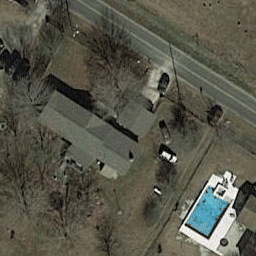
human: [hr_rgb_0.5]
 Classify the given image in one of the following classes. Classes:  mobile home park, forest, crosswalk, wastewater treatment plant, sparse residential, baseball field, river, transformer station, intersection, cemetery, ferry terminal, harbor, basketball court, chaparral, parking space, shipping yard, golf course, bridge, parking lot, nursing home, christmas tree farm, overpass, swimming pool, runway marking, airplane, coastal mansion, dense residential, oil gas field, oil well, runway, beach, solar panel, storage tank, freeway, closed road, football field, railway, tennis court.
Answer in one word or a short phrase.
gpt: sparse residential